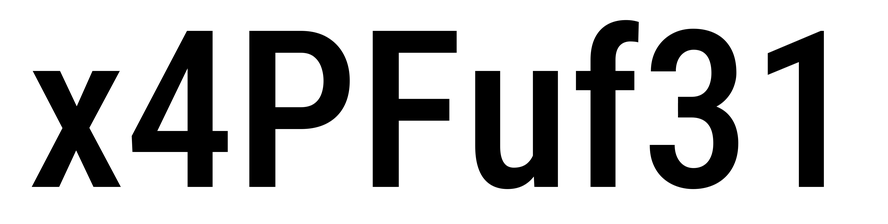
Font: Roboto_Condensed_Medium